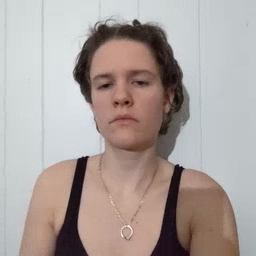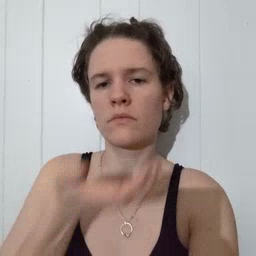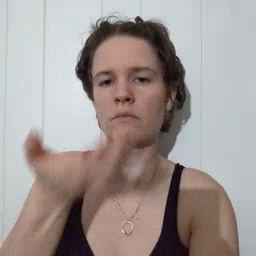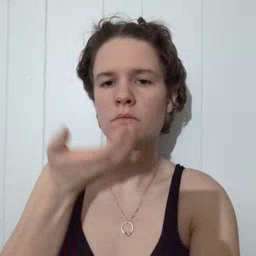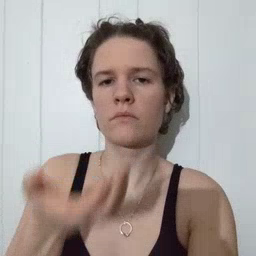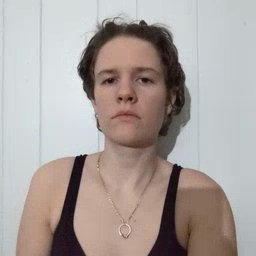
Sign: cereal